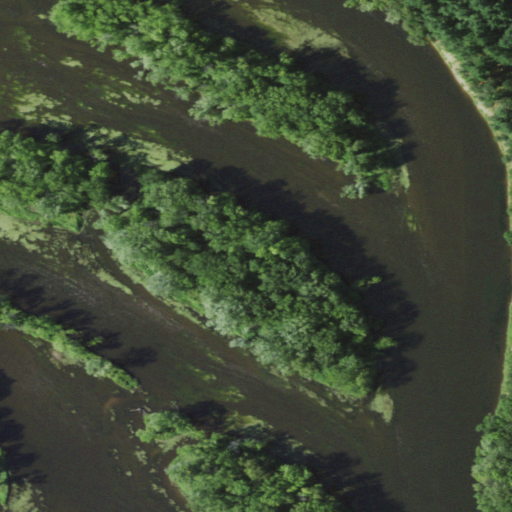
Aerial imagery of island in Minnesota named Island Thirtythree containing open water, deciduous forest, woody wetlands, herbaceous wetlands, grassland, and mixed forest